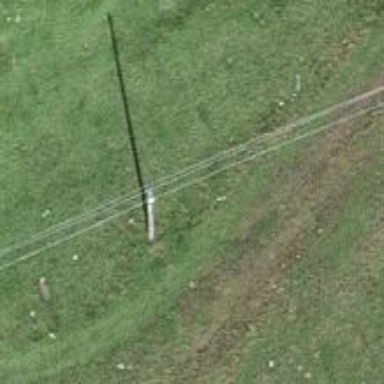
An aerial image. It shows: Power pole.